Interaction volume radius: 10 \u00c5
Interaction volume height: 20 \u00c5
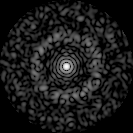
Disorder parameter: 0.8315